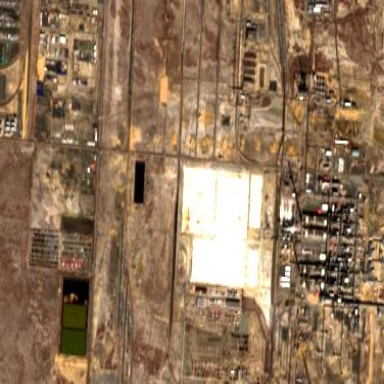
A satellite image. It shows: Industrial area.